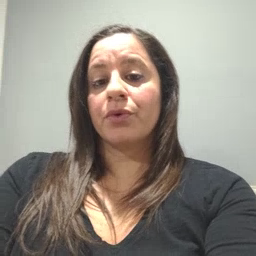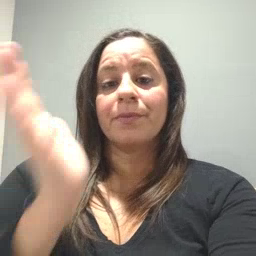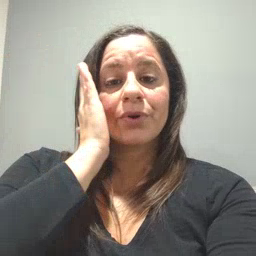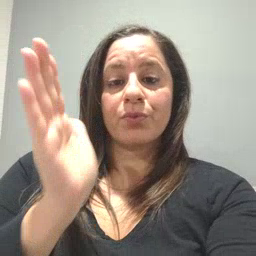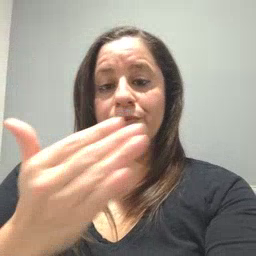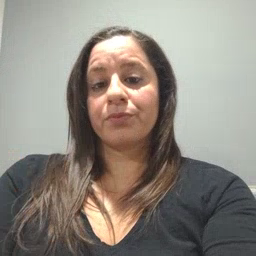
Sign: bedroom